Field crop: maize
Growth stage: 2
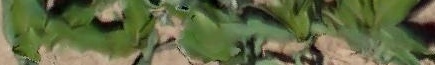
Species: maize